Question: I am trying to make something like an horizontal label:
But there is a condition, . Probably with canvas is possible, however i have preference by css.
'''
#msg {
border-bottom: 10px solid transparent;
border-right: 10px solid red;
border-top: 10px solid transparent;
height: 0;
width: 100px;
background-color: rgba(0,0,0,.8); margin-left:20px;
}
'''

<URL>
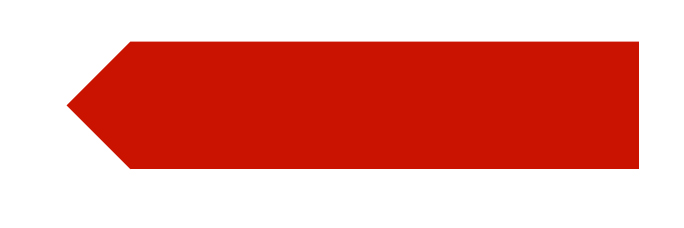
Answer: You can accomplish this with some border hacks, positioning, and the :before psudo-element.
<URL>
'''
#msg {
width:100px;
height:40px;
background:red;
margin-left:40px;
position:relative;
}
#msg:before {
content:"";
position:absolute;
border-bottom: 20px solid transparent;
border-right: 20px solid red;
border-top: 20px solid transparent;
height: 0px;
width: 0px;
margin-left:-20px;
}
'''